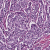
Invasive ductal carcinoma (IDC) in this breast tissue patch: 1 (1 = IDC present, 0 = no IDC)